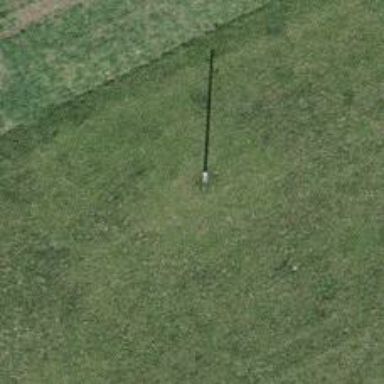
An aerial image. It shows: Power pole.